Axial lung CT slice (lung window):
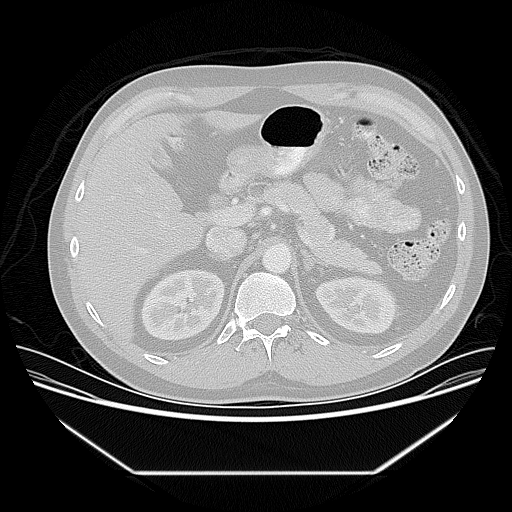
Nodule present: no